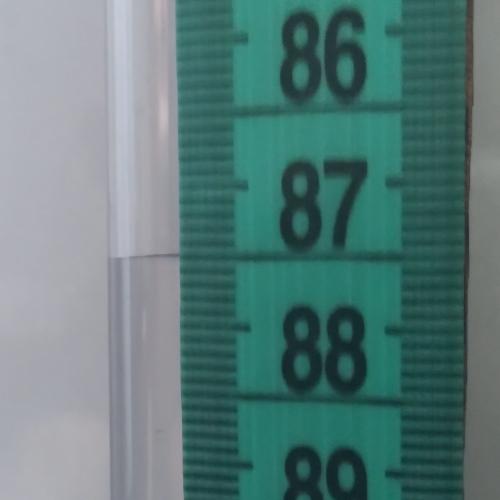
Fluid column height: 87.5 cm